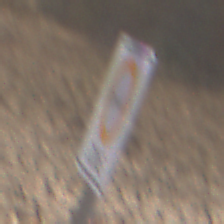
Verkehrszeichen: BeginnUmweltzone
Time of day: MorningAfternoon
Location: Outdoor (Nature)
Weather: PartlyCloudy
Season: NotSpecified
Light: Natural